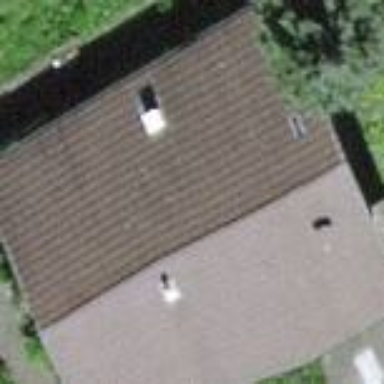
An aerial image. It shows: Simple house.